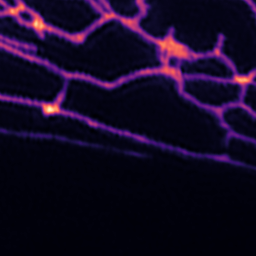
Label: Super-resolution ER image